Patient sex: F
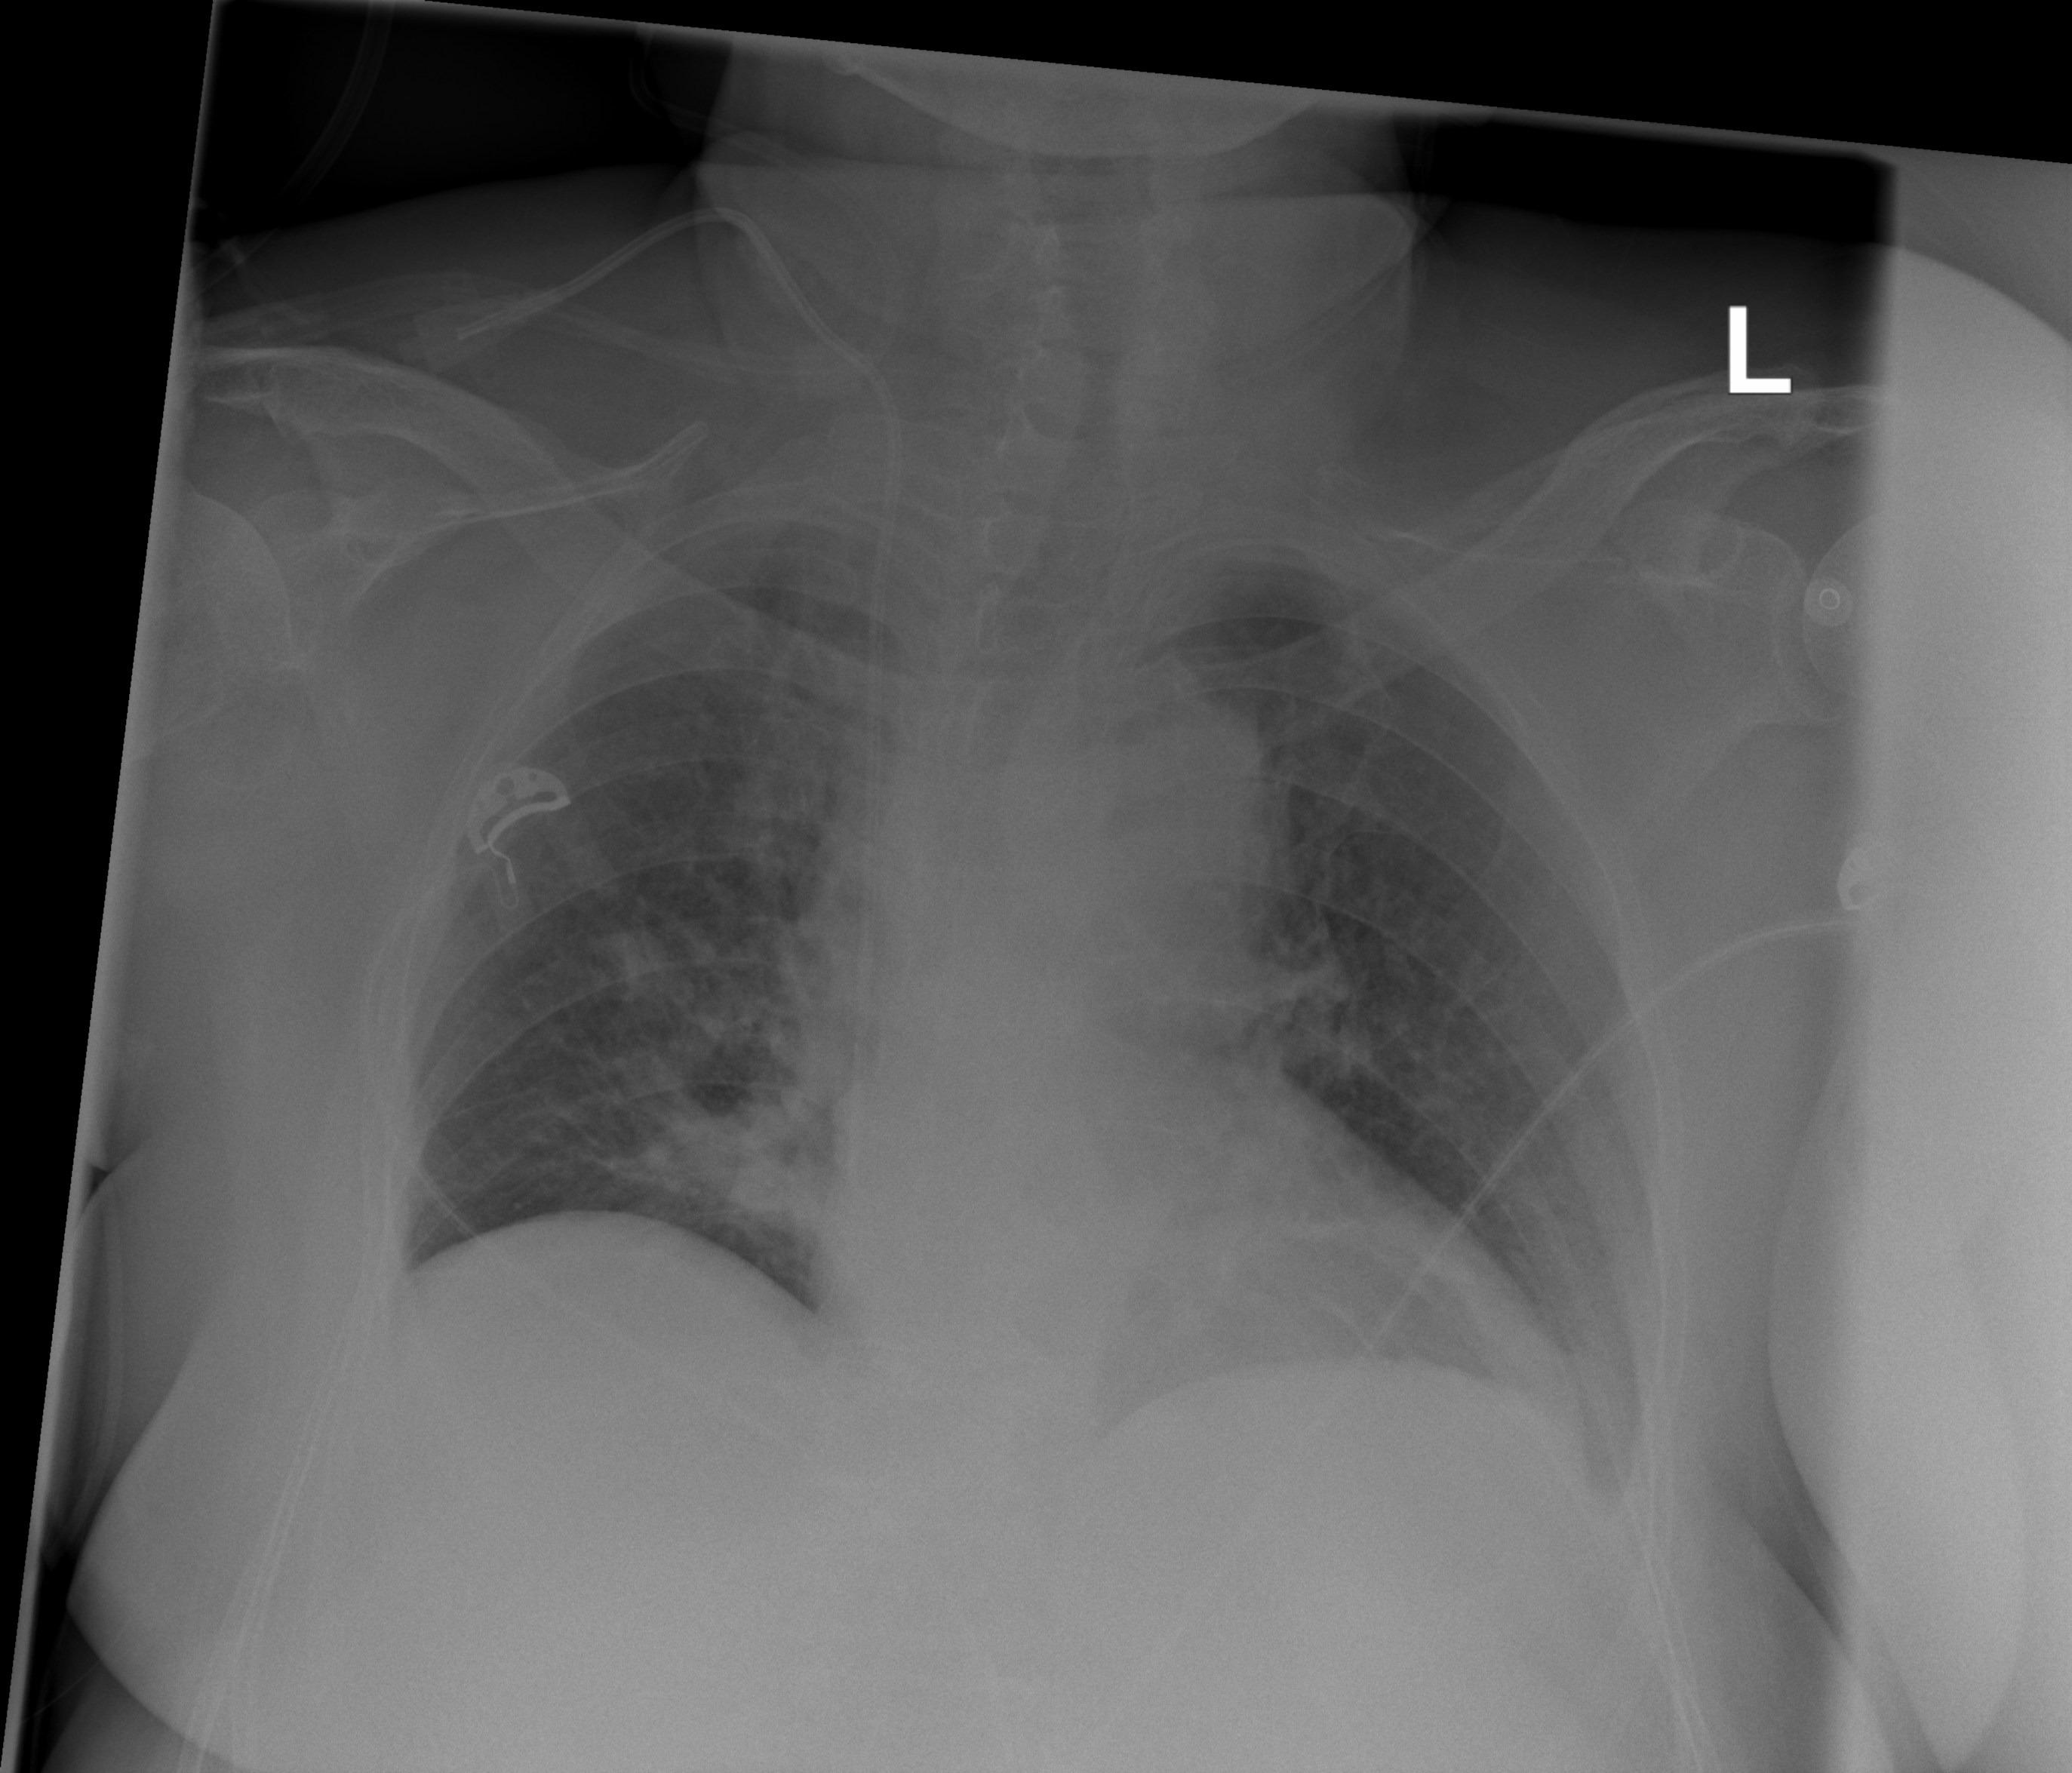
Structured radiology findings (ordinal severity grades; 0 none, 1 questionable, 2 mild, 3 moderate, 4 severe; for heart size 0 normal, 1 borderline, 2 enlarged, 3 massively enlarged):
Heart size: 2
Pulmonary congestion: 2
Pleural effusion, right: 0
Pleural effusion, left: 0
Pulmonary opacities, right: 2
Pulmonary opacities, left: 2
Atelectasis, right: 2
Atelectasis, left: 2